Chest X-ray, PA view. Patient: 65 years old, sex M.
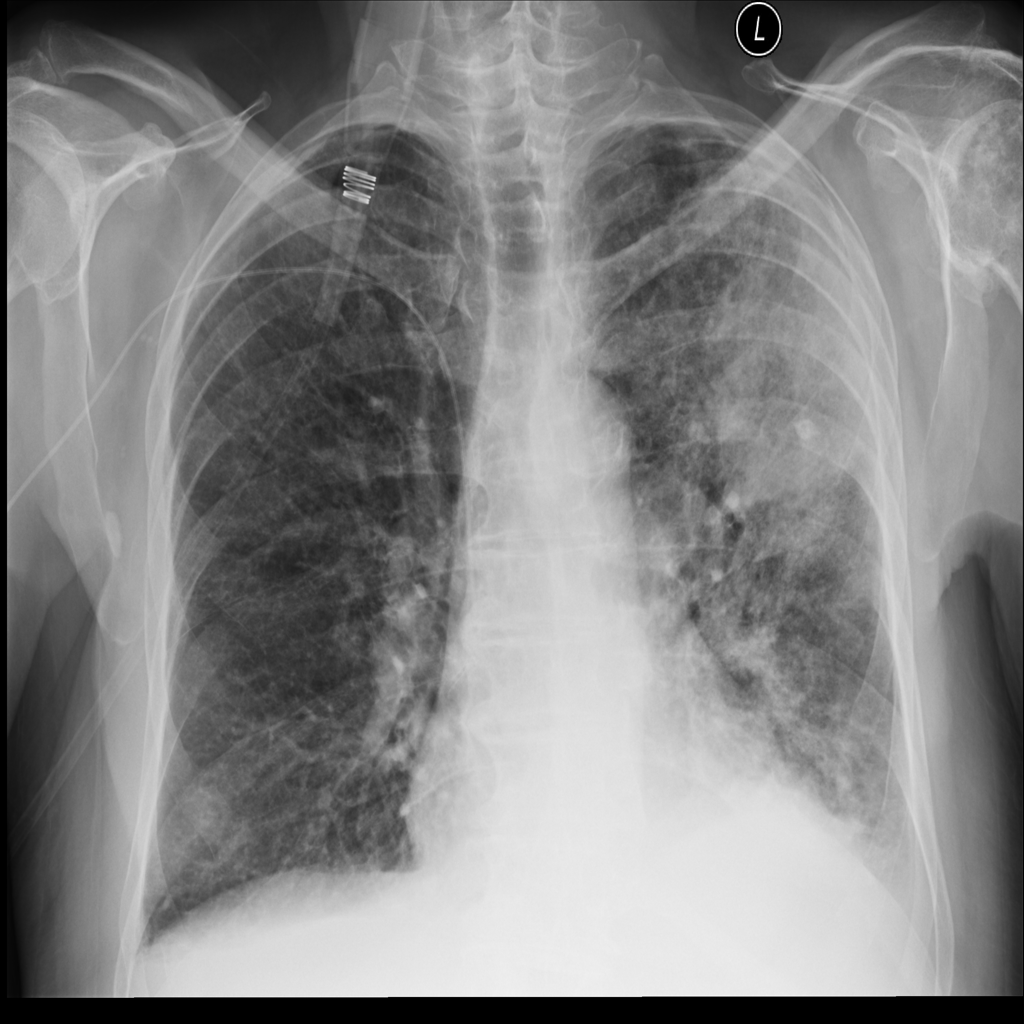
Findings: Consolidation, Effusion, Infiltration, Mass